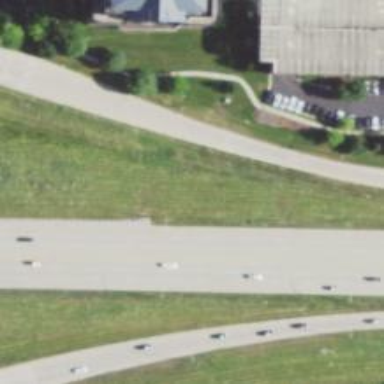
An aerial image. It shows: Primary link highway.